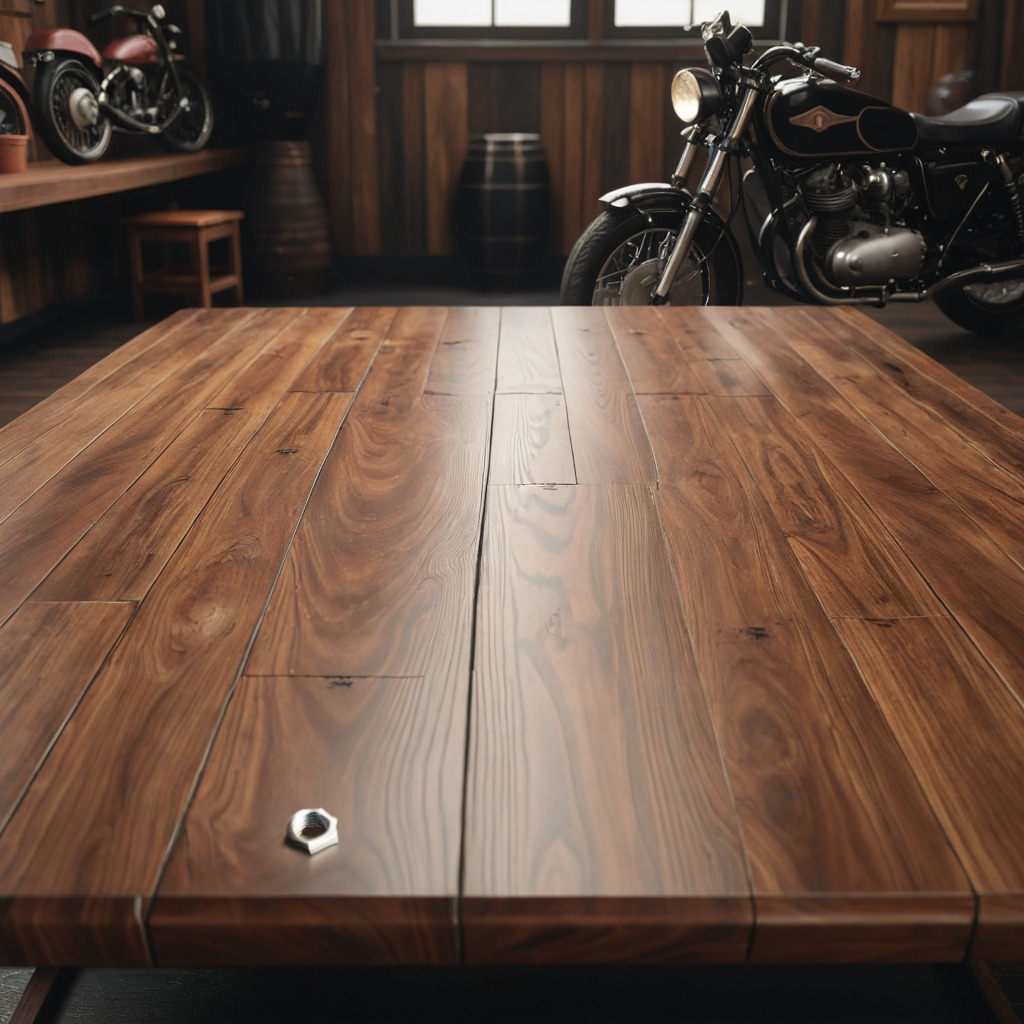
A metal nut is lying on an oil-spilled wooden table in a vintage motorcycle garage.